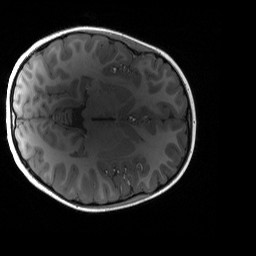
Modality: T1w
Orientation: axial
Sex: female
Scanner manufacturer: siemens
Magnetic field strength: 3 T
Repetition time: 1.9 s
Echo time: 0.00243 s